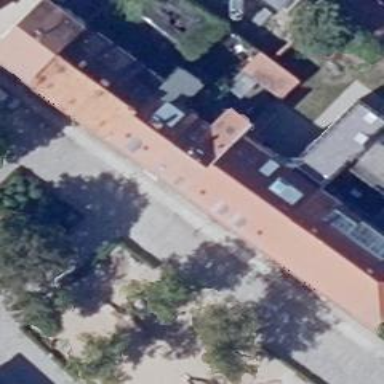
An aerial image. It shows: School building with gabled roof.